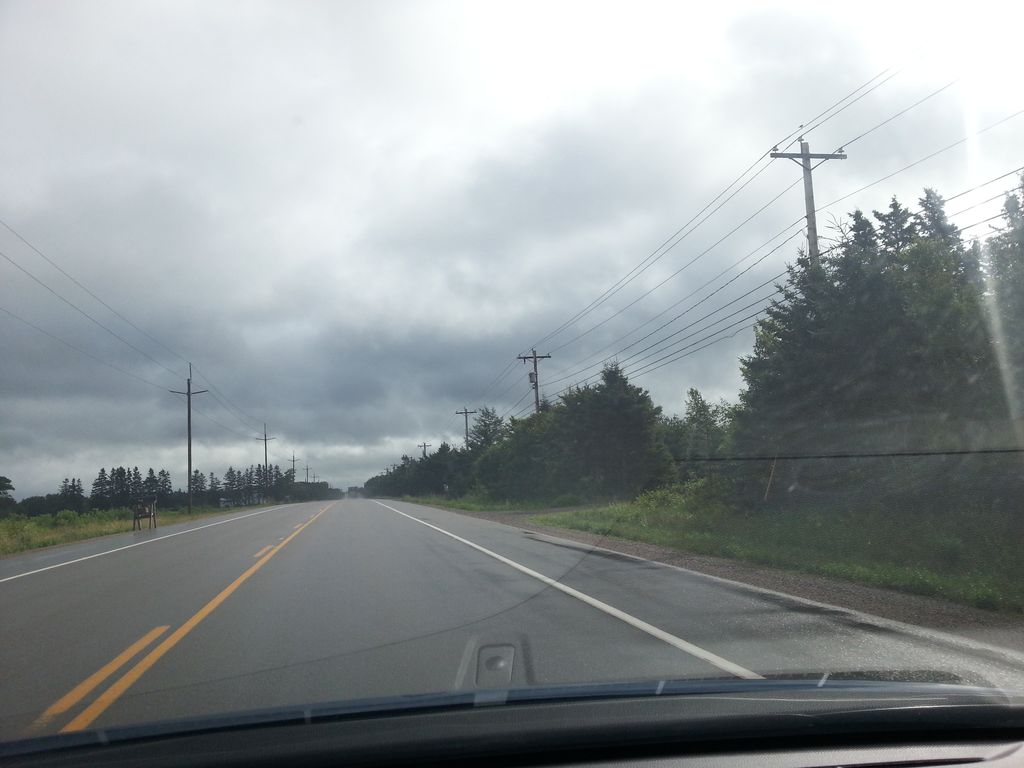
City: charlottetown